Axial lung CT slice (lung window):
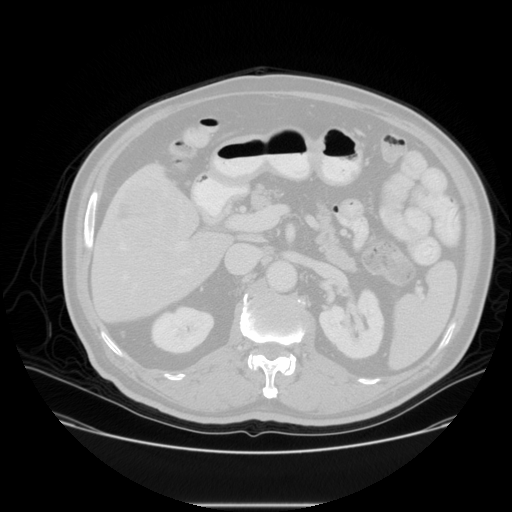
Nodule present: no